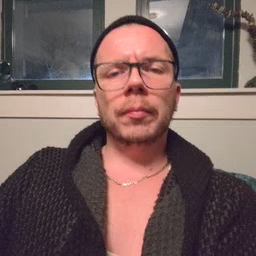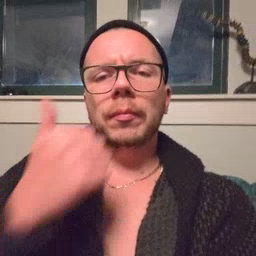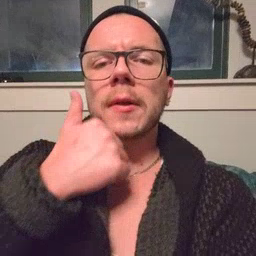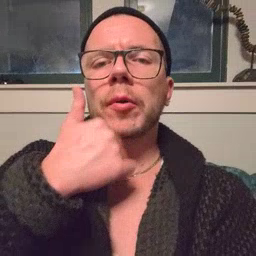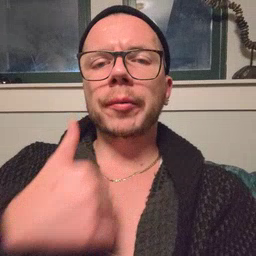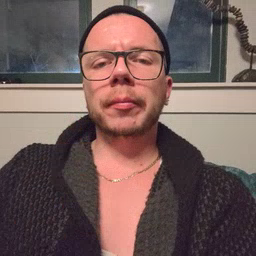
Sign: underwear